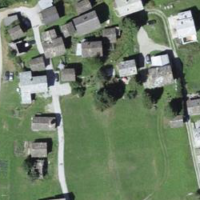
EUNIS habitat code: 23
Species observed at this site:
Satyrus ferula
Lasiommata maera
Maniola jurtina
Lysandra coridon
Melanargia galathea
Melitaea didyma
Salvia glutinosa
Cupido minimus
Parnassius apollo